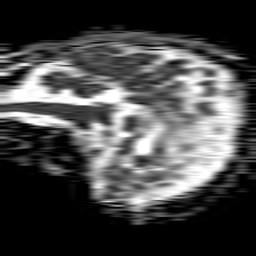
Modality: ADC
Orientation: sagittal
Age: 29
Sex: female
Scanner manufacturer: philips
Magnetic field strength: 1.5 T
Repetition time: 4.6 s
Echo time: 0.08554 s